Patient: sex M, age 52
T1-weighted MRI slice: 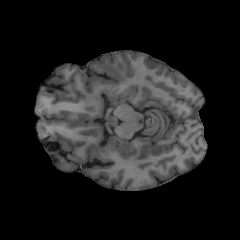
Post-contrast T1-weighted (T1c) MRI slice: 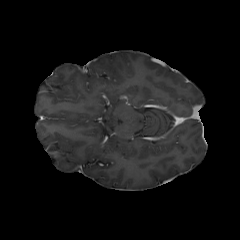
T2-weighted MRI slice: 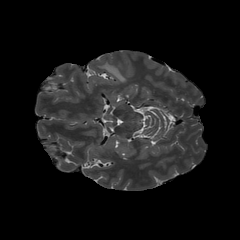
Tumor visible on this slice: yes
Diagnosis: Glioblastoma, IDH-wildtype
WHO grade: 4